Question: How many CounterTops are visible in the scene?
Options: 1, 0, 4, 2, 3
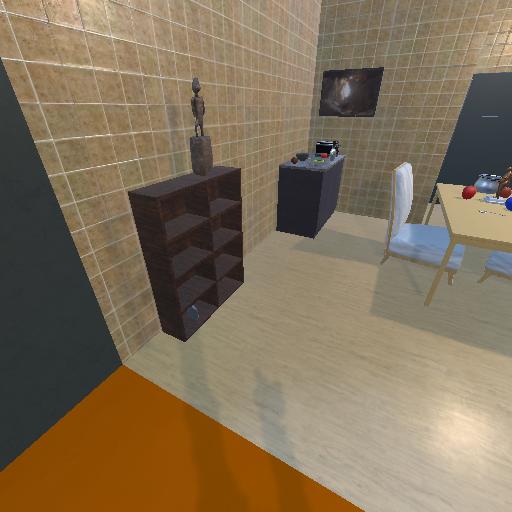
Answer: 1